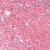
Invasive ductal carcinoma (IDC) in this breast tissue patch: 1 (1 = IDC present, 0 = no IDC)